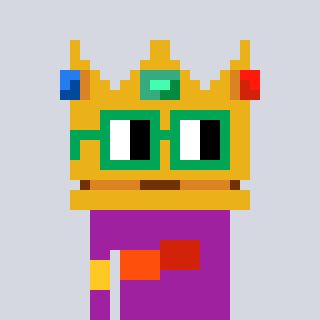
a pixel art character with square green glasses, a crown-shaped head and a magenta-colored body on a cool background